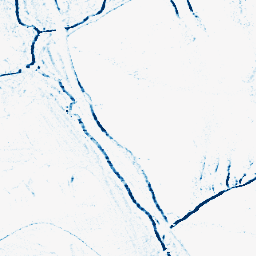
Category: morphological
Decomposition family: morphological_rect
Decomposition parameters: operation: closing
width: 5
height: 3
Upsampling method: sinc_hamming
Upsampling parameters: scale: 4
kernel_size: 4
Upsampling scale: 4